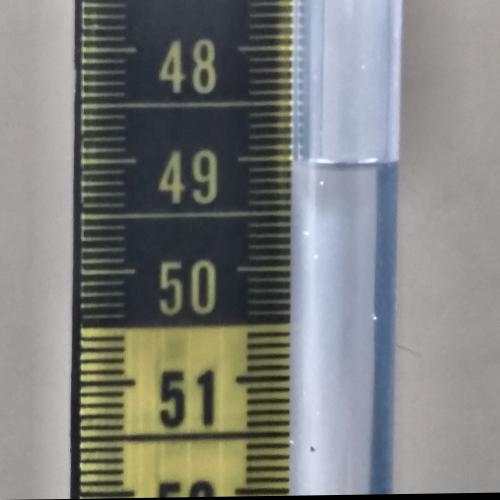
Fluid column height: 49.0 cm